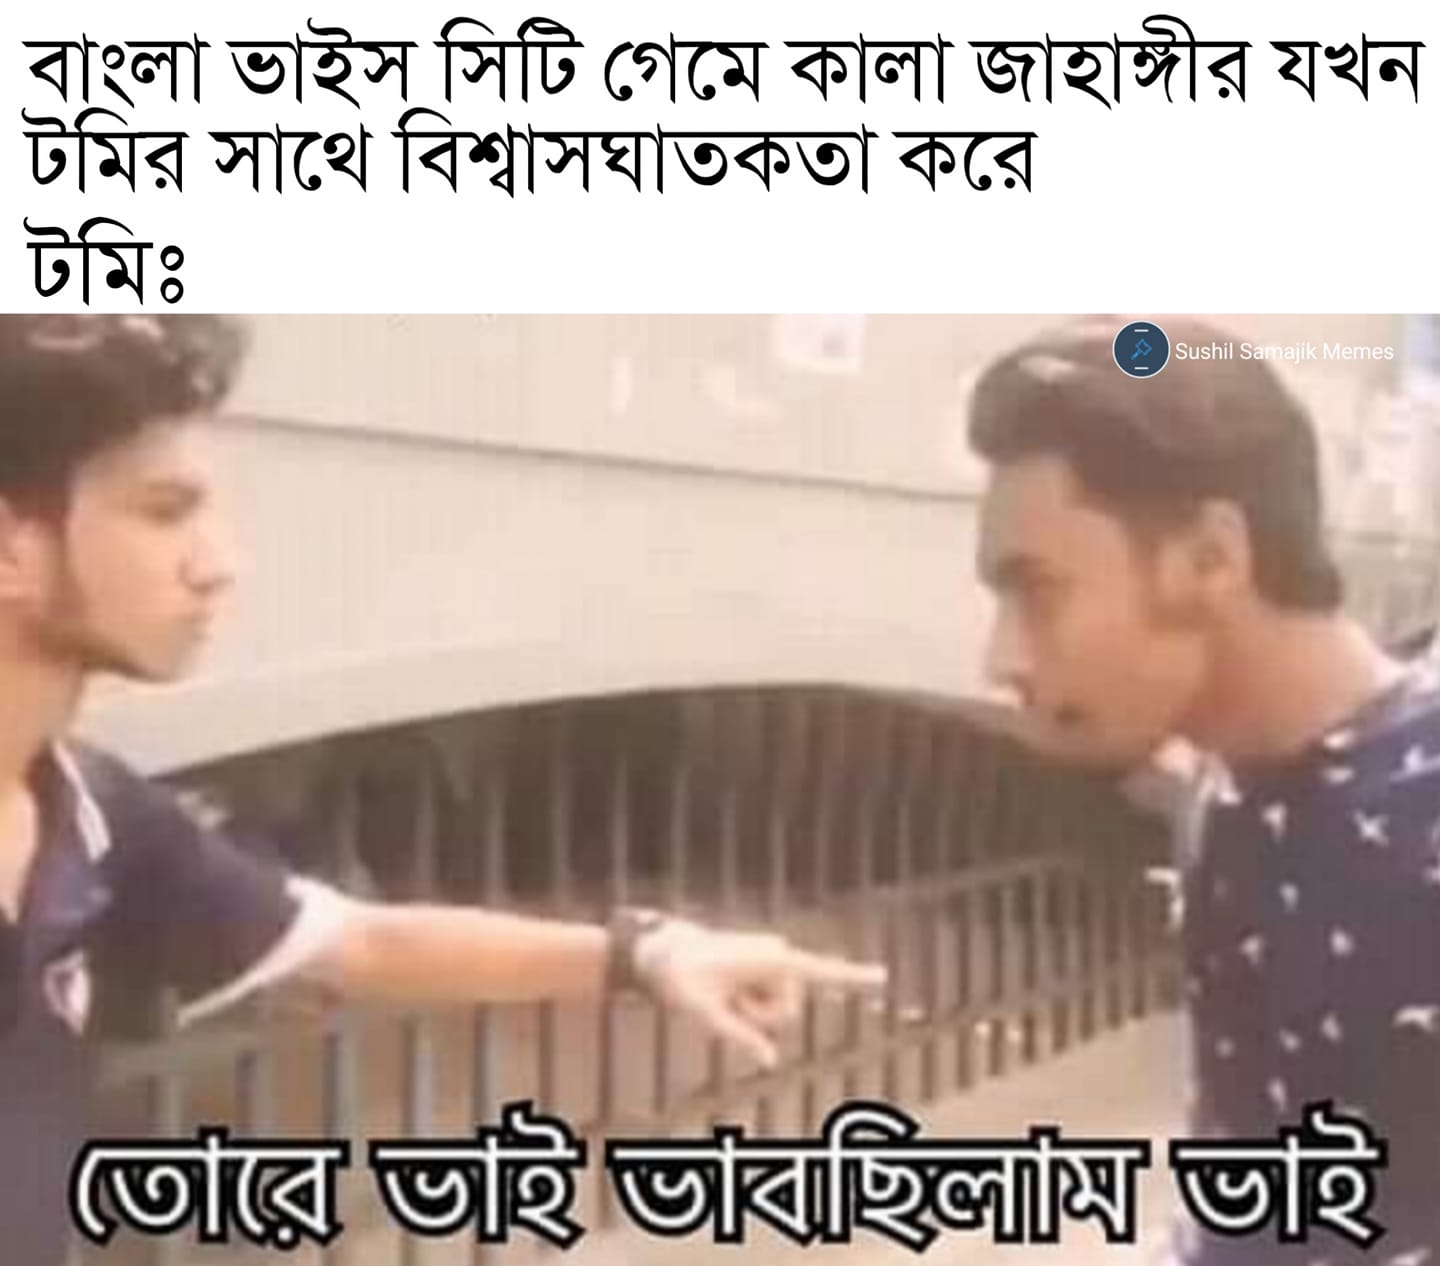
Caption: বাংলা ভাইস সিটি গেমে কালা জাহাঙ্গীর যখন টমির সাথে বিশ্বাসঘাতকতা করে    টমিঃ   তোরে ভাই ভাবছিলাম ভাই
Label: non-hate